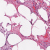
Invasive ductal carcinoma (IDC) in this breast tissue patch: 0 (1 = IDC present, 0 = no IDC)